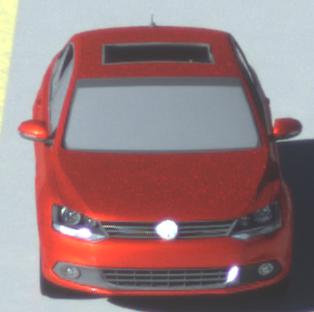
Make: VW
Model: Jetta 1.2 TSI
Detailed model: Jetta (IV)
Model produced from: 2011/01
Model produced until: 2014/08
Doors: 4
Color: red
Road condition: wet road
Daytime: morning or afternoon
Contrast: high contrast